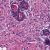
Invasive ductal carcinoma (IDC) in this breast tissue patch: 0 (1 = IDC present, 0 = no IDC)